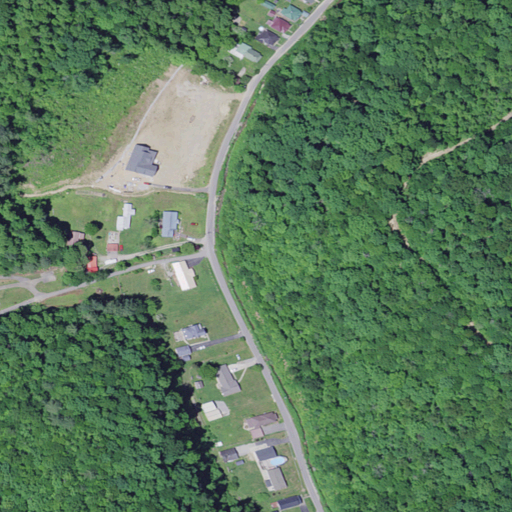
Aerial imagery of valley in Kentucky named Josh Hollow containing deciduous forest, low intensity development, medium intensity development, evergreen forest, open development, pasture, and high intensity development